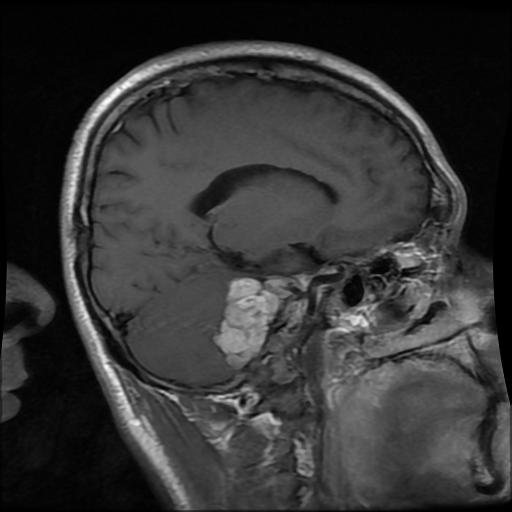
Label: meningioma